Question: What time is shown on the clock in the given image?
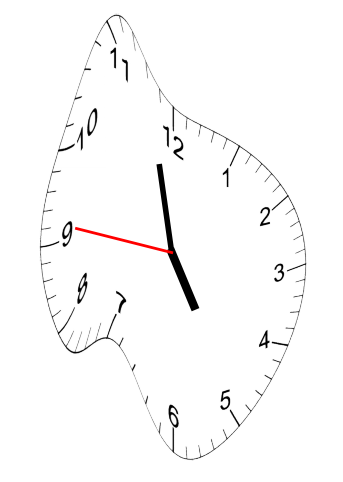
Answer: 04:57:46